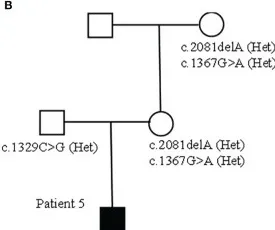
Pedigrees of families with WFS1 variants. (B) The pedigree of family 2. In addition to typical diabetes, optic atrophy, and neurogenic bladder, patient 5 also had a rare cardiomyopathy phenotype. Family members carrying the variant were asymptomatic.
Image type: radiology (ct)